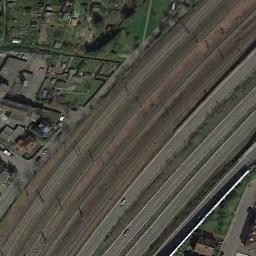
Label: railway